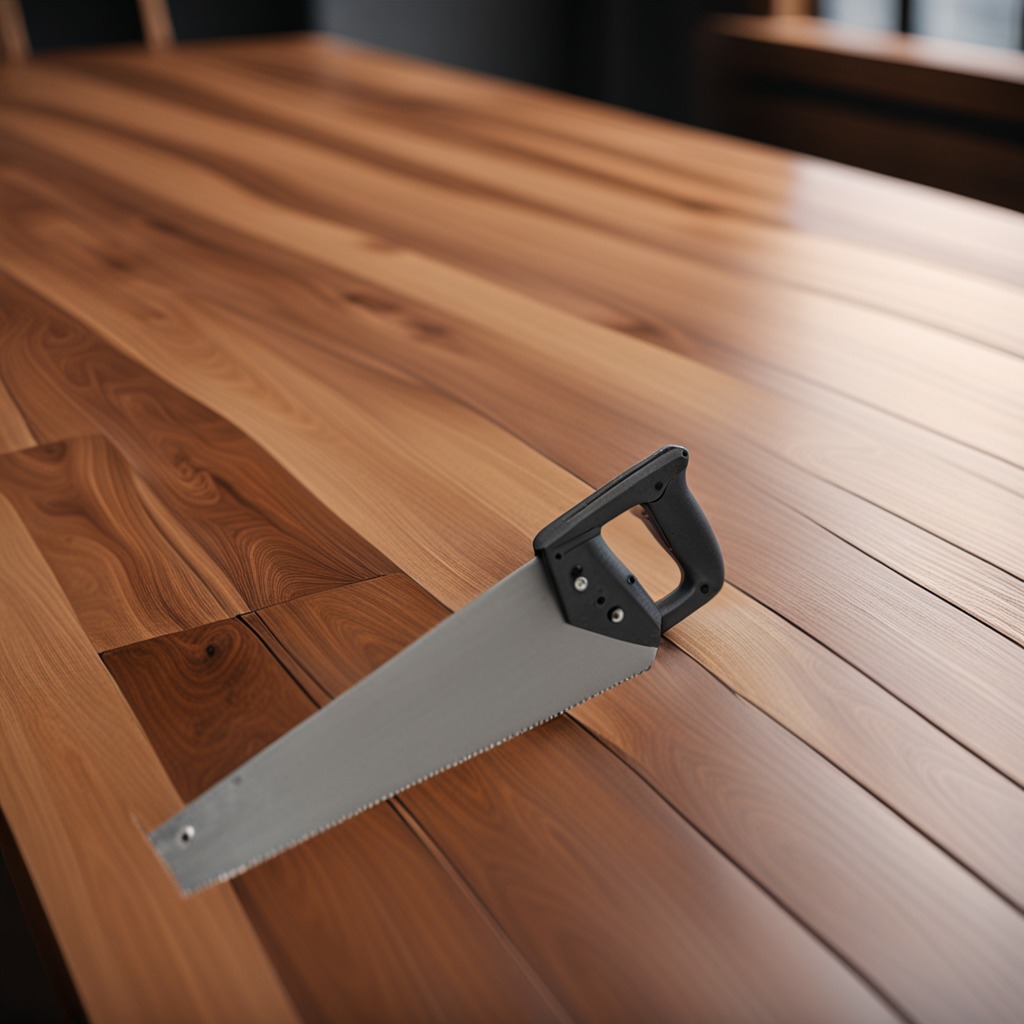
A metal saw is lying on the wooden table.